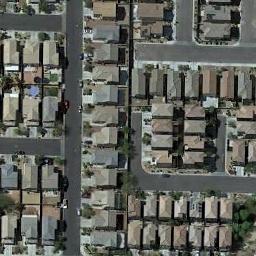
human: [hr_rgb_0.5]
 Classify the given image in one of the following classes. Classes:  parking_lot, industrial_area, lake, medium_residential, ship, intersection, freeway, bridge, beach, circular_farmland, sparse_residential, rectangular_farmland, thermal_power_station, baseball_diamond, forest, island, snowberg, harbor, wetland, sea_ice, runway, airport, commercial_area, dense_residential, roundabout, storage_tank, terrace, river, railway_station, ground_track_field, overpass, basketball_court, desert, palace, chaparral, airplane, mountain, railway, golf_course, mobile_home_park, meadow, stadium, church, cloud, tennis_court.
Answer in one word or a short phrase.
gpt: dense_residential